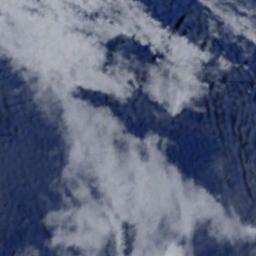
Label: cloud